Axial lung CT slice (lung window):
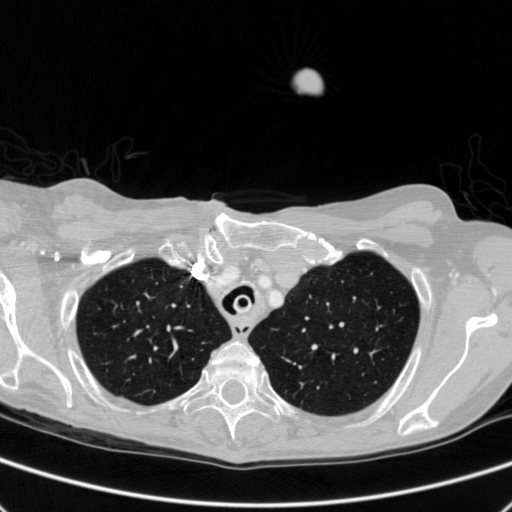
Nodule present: no